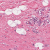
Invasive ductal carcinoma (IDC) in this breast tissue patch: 0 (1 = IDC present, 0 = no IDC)